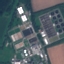
Label: Industrial